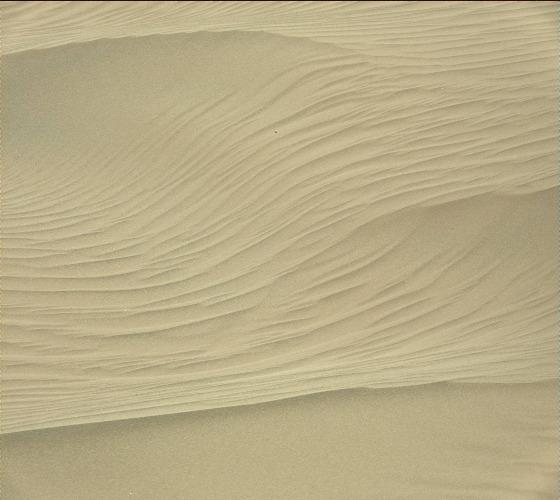
Terrain classes present: Gravel / Sand / Soil